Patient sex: F
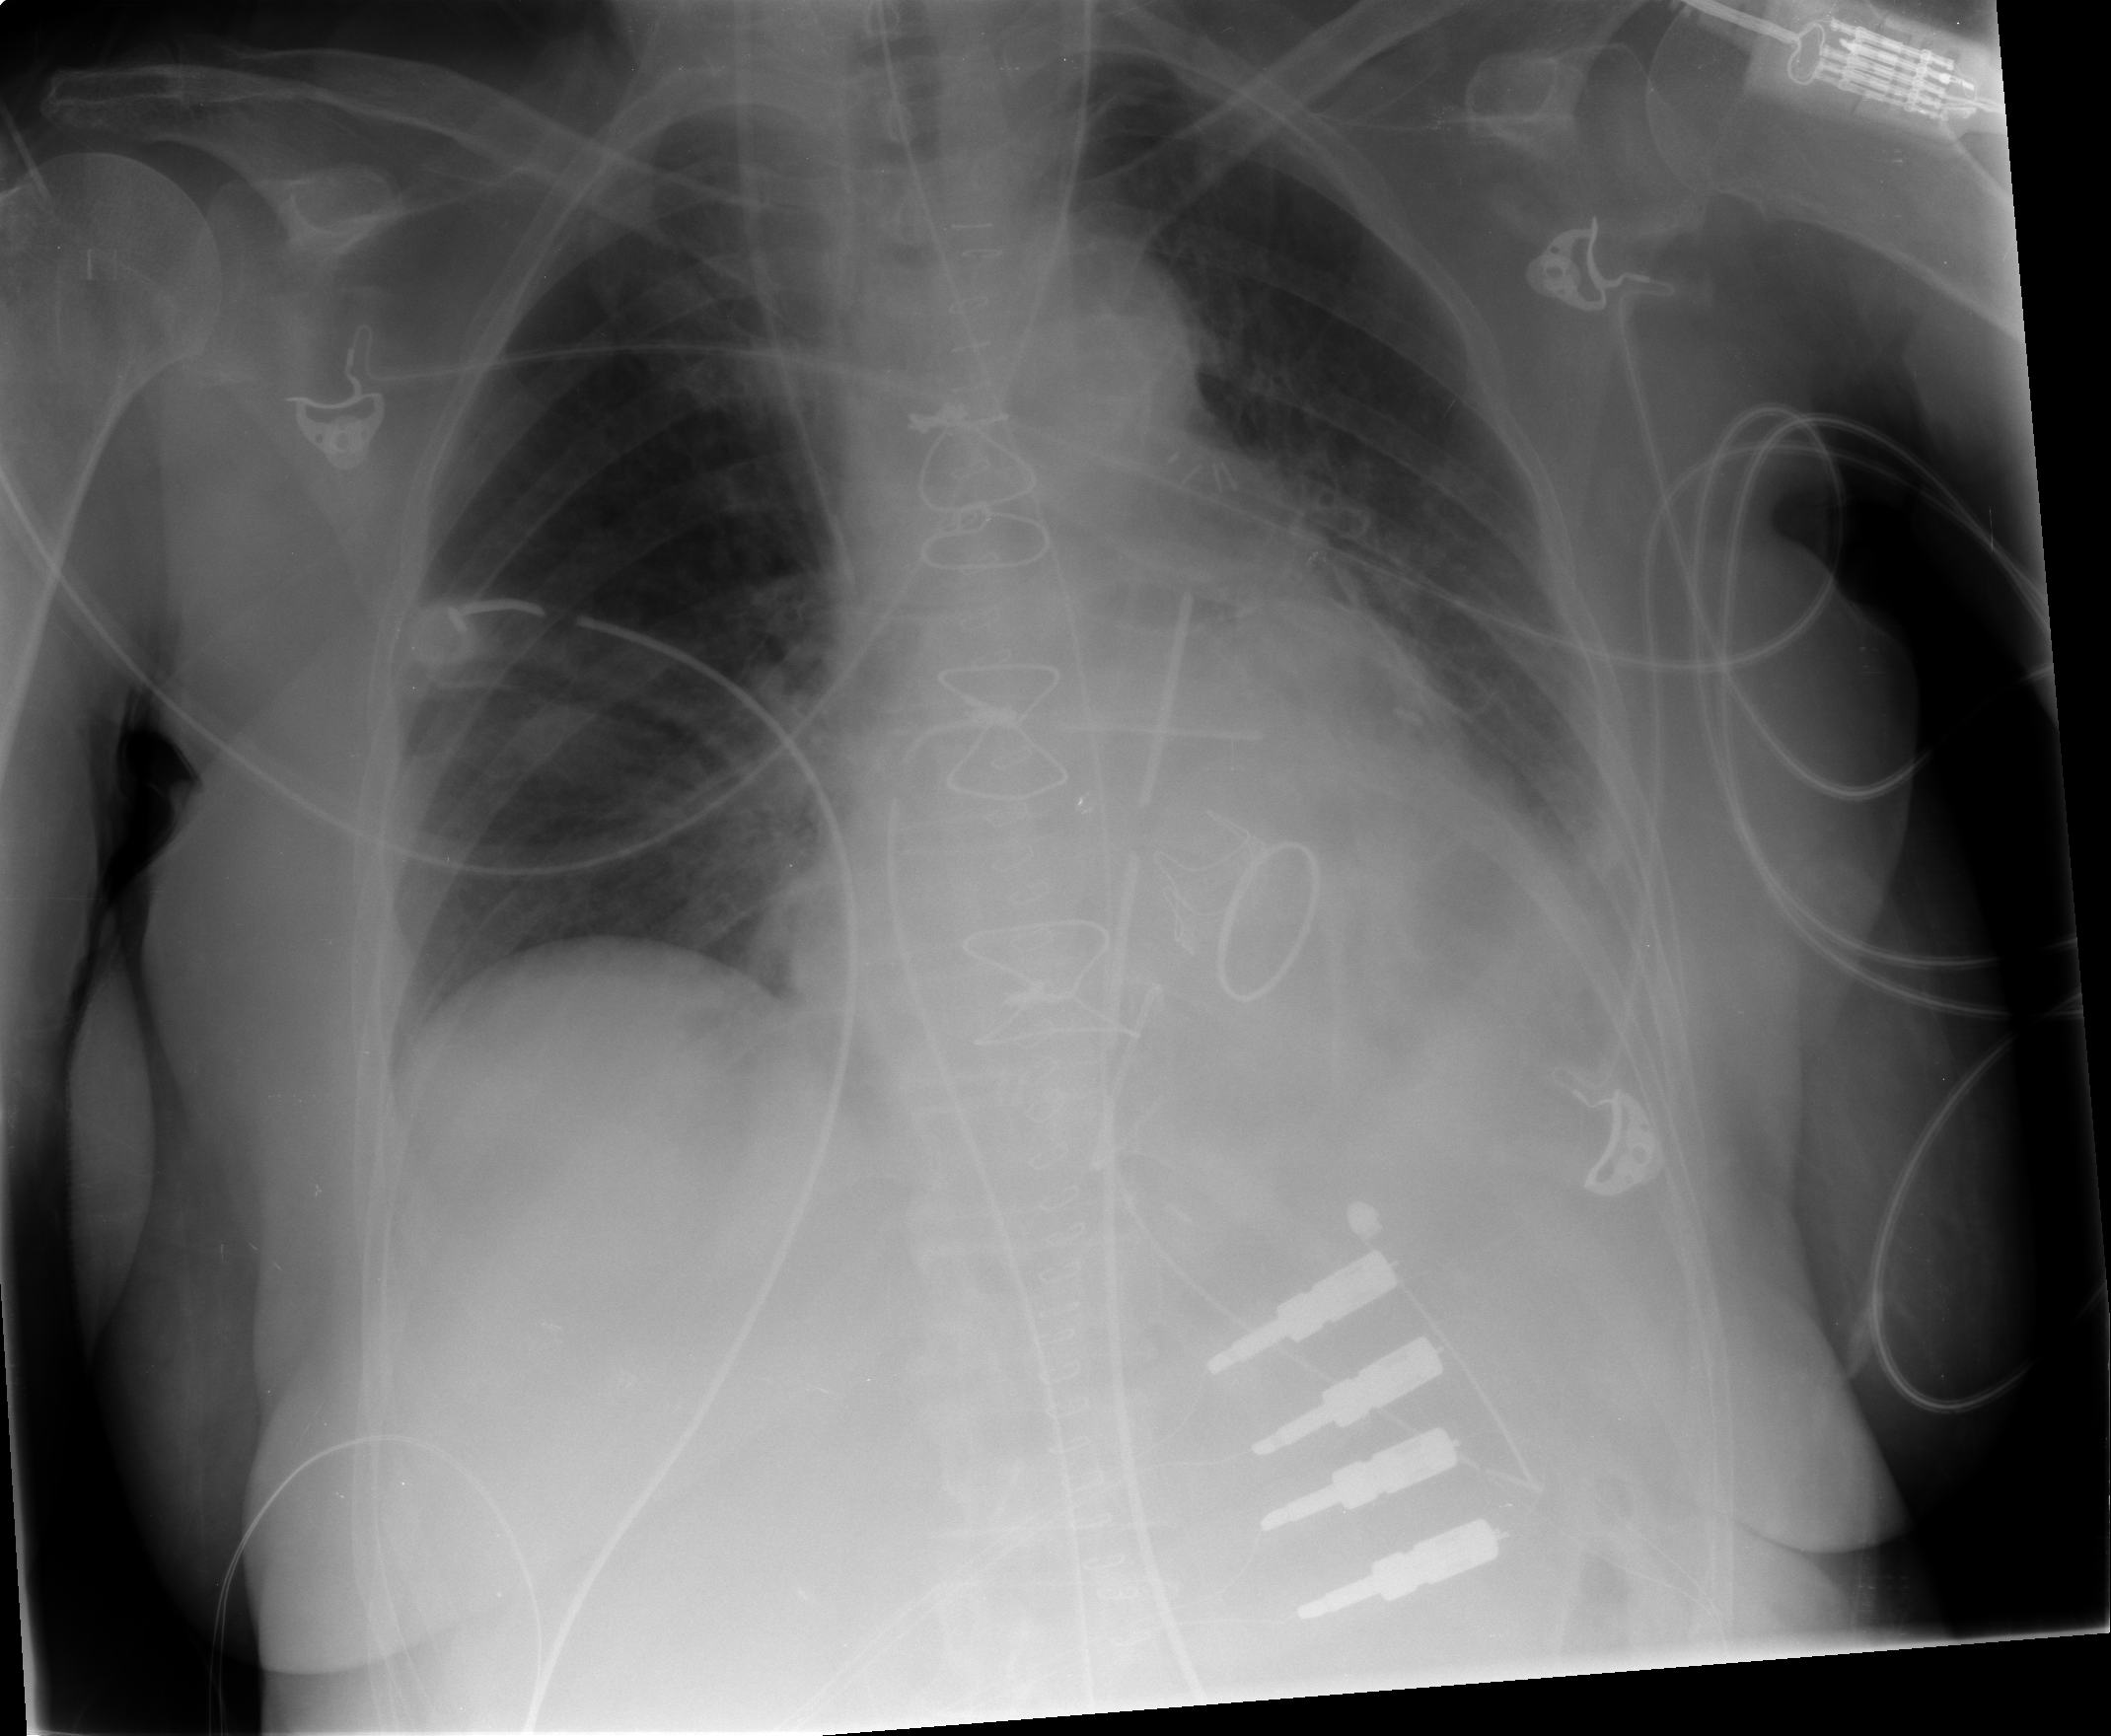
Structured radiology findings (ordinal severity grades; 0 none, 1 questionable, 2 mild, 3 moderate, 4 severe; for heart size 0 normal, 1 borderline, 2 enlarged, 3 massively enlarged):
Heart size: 2
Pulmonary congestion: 2
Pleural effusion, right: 0
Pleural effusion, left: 1
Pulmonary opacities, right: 0
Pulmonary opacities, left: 0
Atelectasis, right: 2
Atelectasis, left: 1